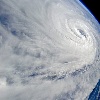
Label: cloud